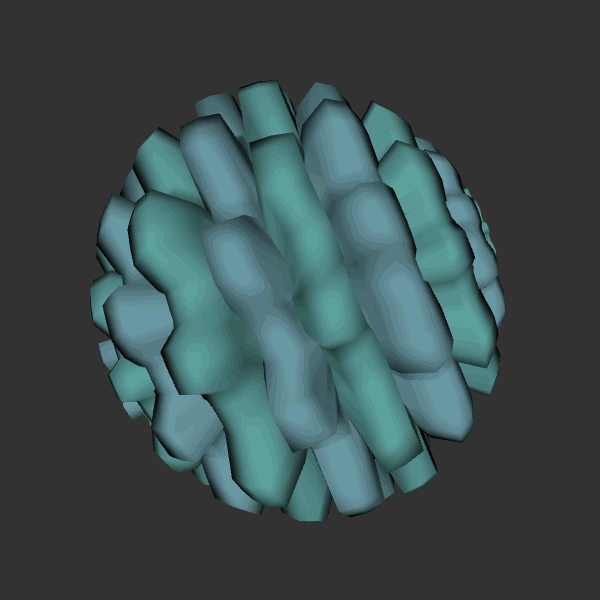
Background: dark